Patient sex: M
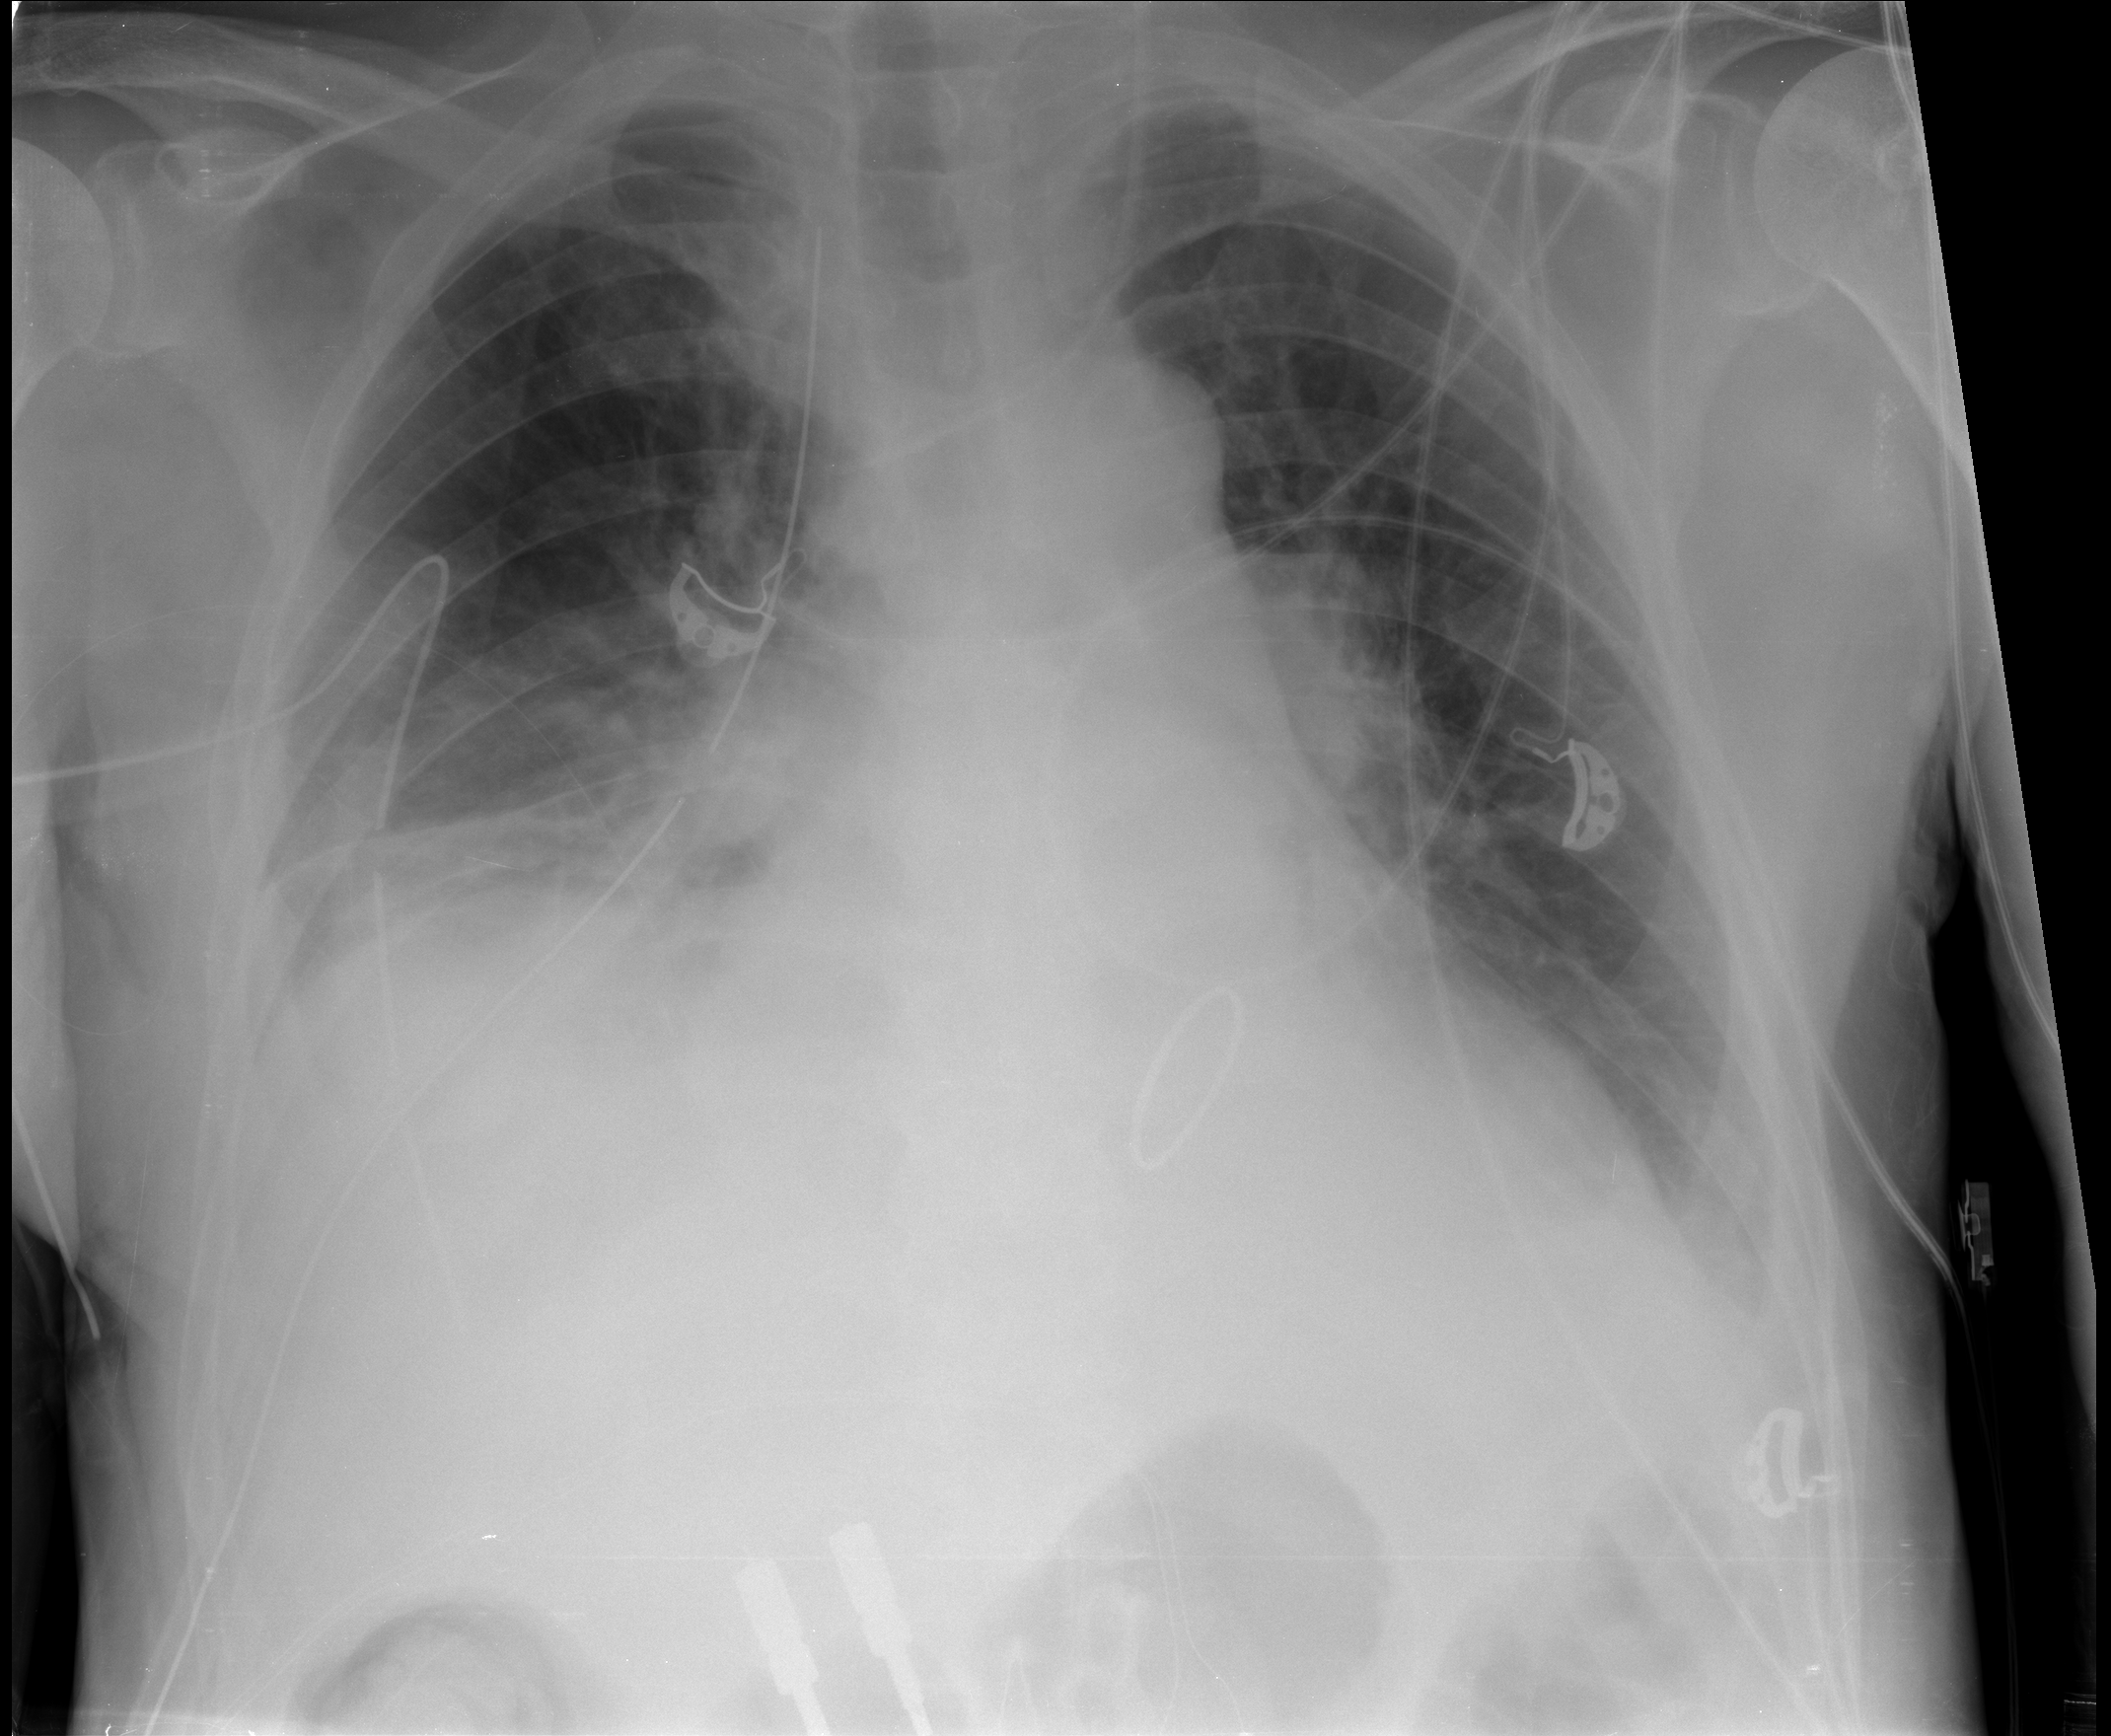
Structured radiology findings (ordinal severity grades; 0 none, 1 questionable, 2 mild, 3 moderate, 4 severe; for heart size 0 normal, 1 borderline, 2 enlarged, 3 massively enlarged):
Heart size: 2
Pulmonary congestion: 2
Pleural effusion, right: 2
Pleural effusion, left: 1
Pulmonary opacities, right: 2
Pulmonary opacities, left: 0
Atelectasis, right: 3
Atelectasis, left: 2